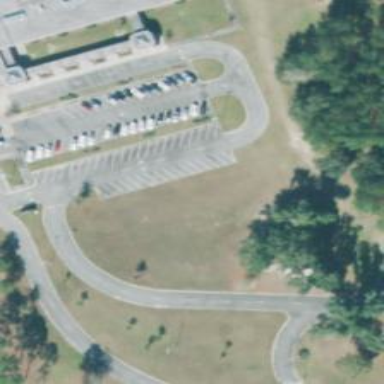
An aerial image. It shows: Parking space.